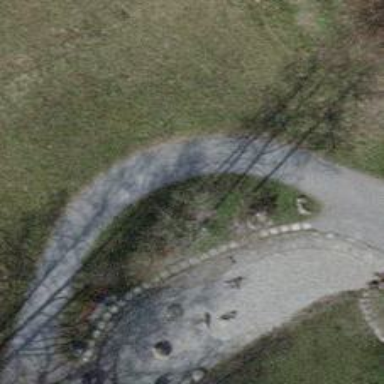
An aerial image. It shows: Bench for seating.